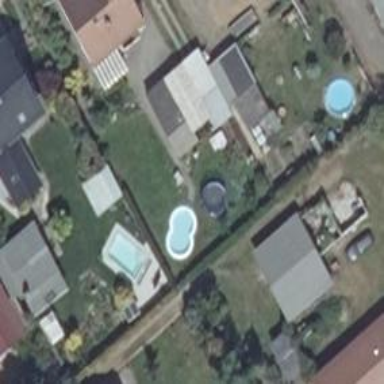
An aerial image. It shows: Swimming pool located in leisure land.